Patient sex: F
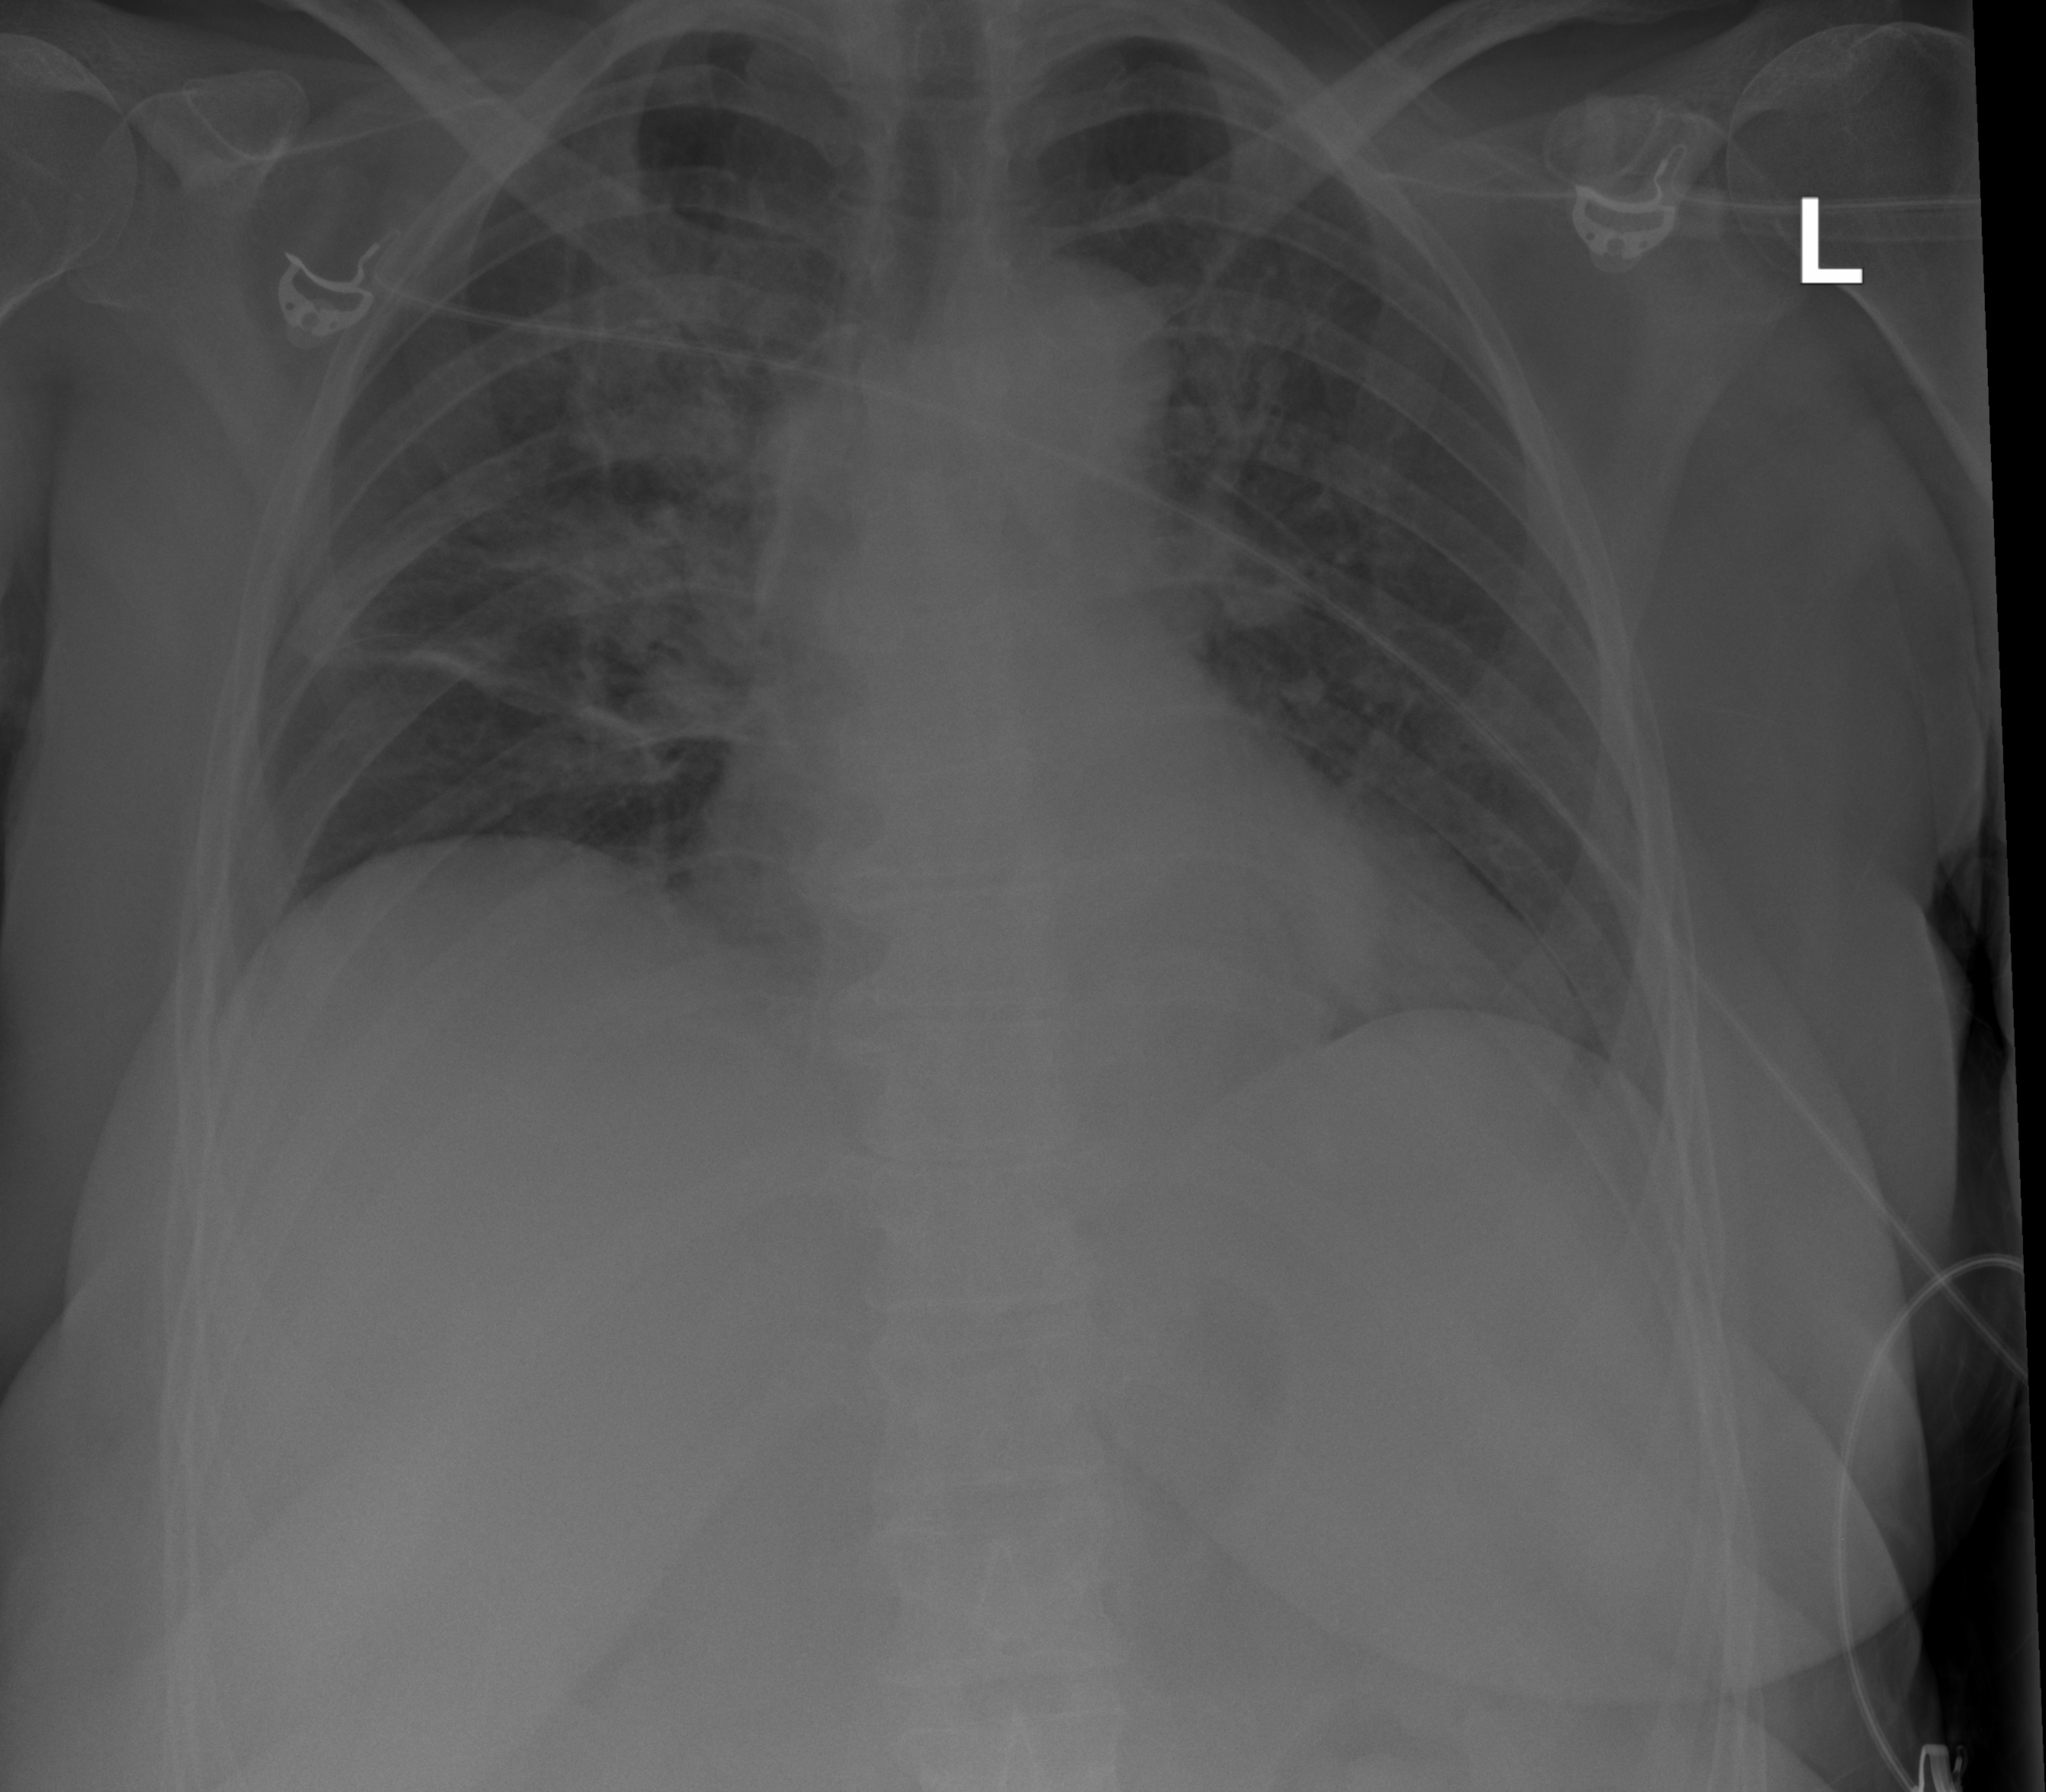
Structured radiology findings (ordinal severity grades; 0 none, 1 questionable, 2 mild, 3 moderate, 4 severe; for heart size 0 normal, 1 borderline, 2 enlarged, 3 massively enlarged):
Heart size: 1
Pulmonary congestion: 1
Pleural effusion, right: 0
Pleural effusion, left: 0
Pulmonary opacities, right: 3
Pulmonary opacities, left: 1
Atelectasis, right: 2
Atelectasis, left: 2